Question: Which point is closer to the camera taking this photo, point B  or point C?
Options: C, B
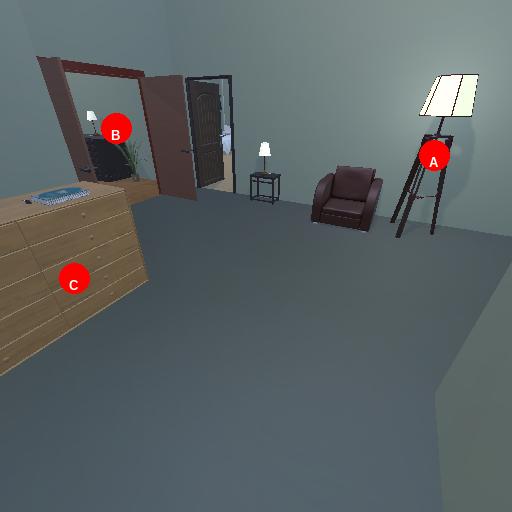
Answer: C